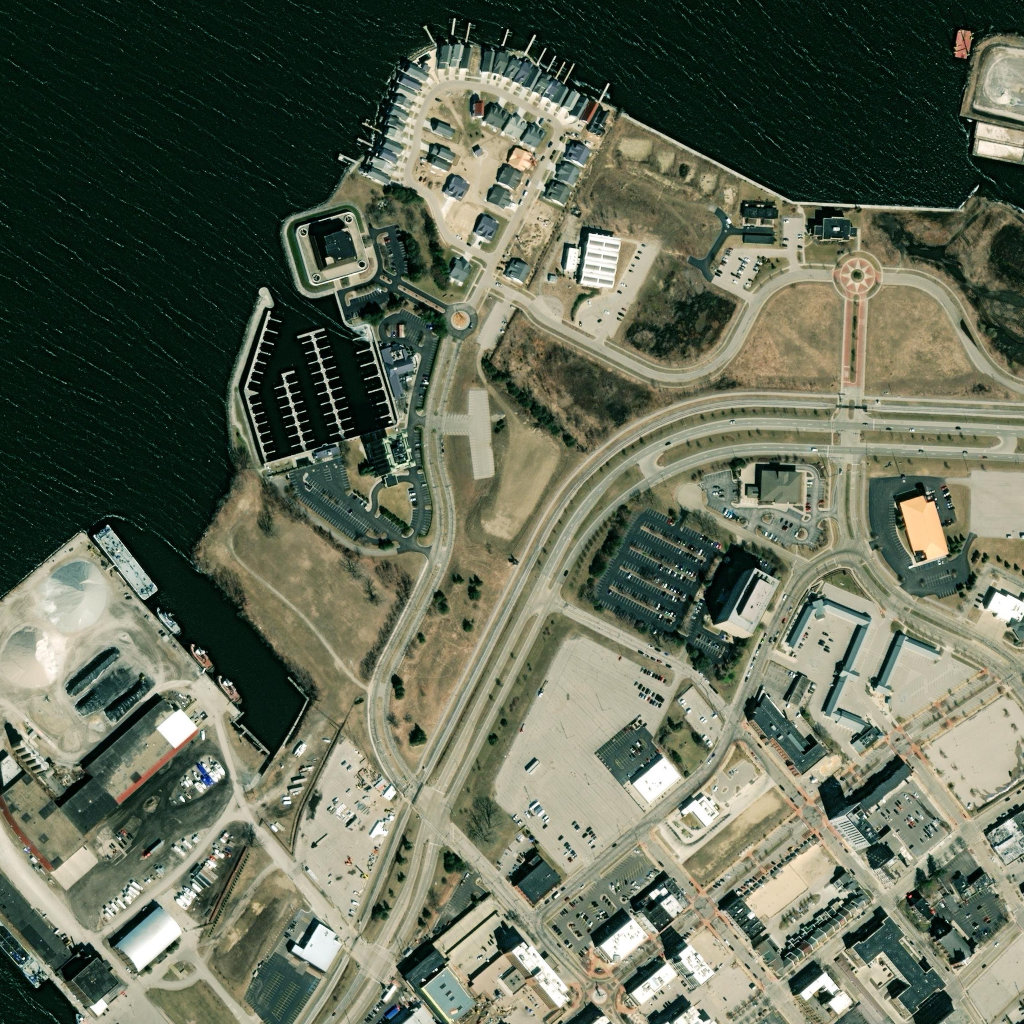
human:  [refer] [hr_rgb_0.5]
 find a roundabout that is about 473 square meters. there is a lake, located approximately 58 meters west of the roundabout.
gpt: <box>[[82, 25, 85, 28, 0]]</box>